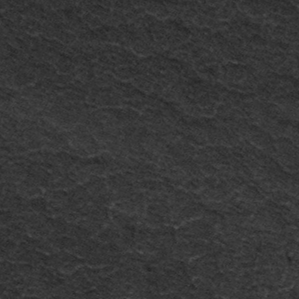
Label: frost